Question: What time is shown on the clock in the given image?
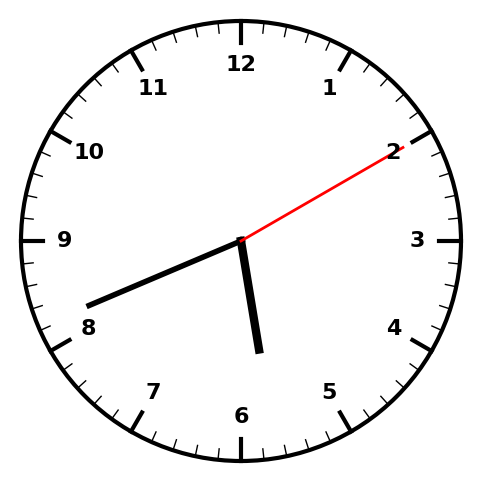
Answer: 05:41:10